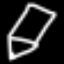
Label: pencil